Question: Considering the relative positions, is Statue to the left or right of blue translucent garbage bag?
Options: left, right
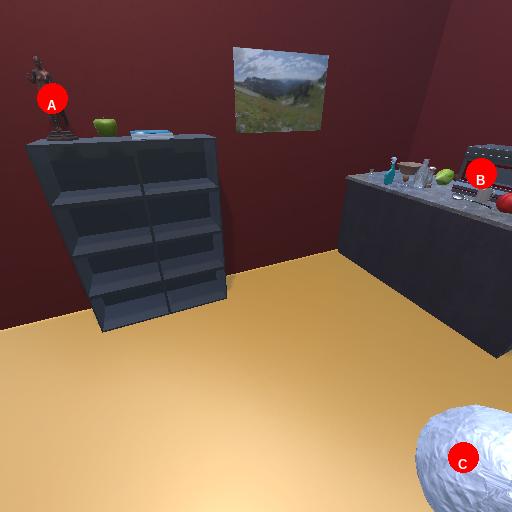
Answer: left